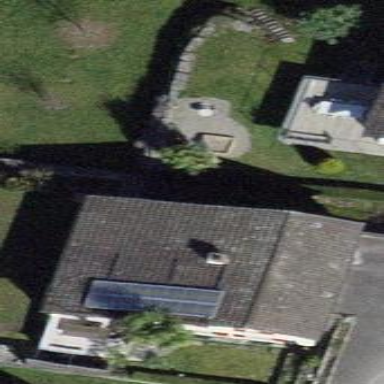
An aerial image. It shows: Building with tiled roof.